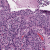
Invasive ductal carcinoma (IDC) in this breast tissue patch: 1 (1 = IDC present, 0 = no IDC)